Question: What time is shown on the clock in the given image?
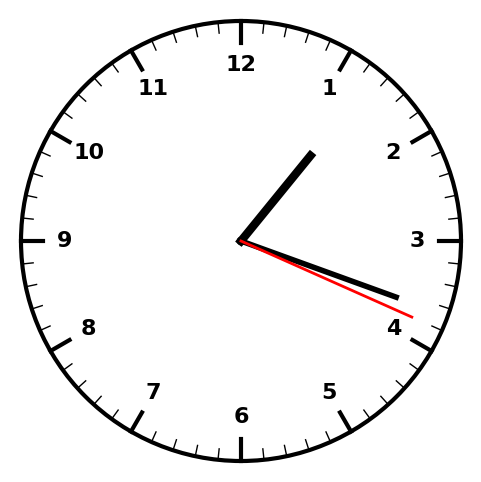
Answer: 01:18:19